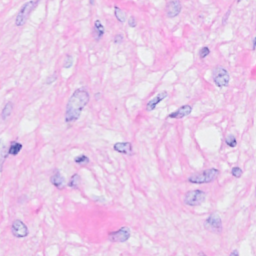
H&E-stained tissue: Breast